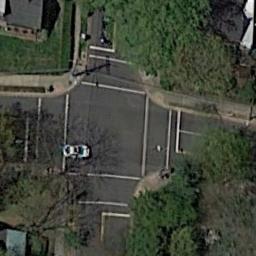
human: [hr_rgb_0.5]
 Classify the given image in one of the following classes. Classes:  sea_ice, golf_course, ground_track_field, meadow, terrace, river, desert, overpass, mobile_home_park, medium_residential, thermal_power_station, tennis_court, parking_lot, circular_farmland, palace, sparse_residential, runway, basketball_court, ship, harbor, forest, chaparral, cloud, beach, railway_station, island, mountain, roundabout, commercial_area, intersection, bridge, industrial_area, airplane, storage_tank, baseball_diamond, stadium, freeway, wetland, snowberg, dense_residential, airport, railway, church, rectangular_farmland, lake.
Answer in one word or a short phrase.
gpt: intersection